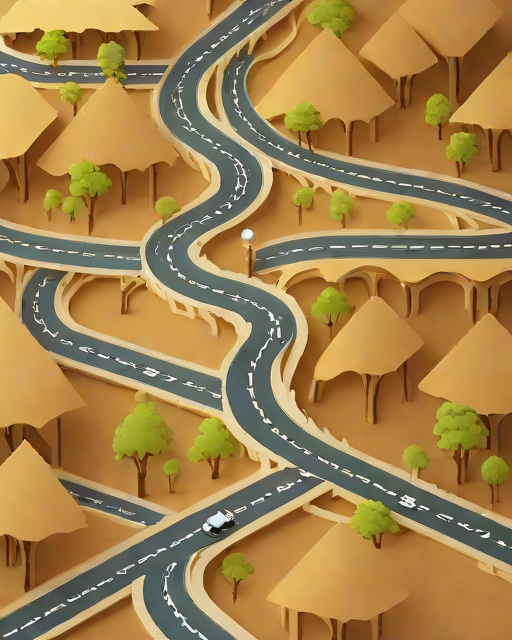
Category: Graduation